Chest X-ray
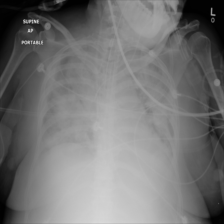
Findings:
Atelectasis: negative
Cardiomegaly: negative
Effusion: negative
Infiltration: negative
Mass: negative
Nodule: negative
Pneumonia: negative
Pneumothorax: negative
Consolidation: negative
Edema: negative
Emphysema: negative
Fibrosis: negative
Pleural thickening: negative
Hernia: negative